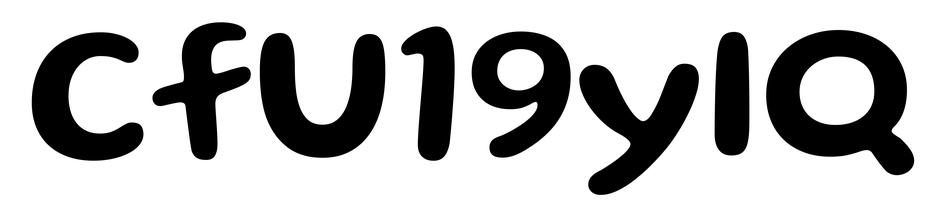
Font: Gluten_Medium